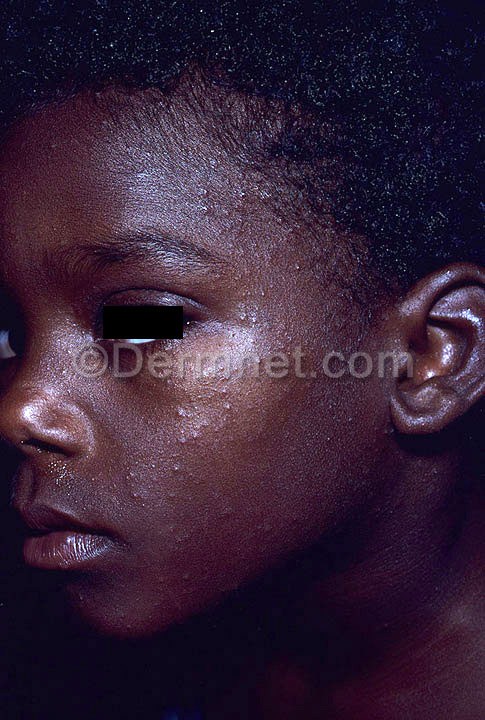
Disease: Tinea Ringworm Candidiasis and other Fungal Infections